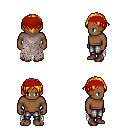
a pixel art fantasy rpg character, male body template, human, dark skin, gray tattered cape, metal pants, light blonde parted hairstyle, red bandana, brown shoes, four views (front, back, left, right), 2x2 character sprite sheet, small pixel art, hard edges, no anti-aliasing